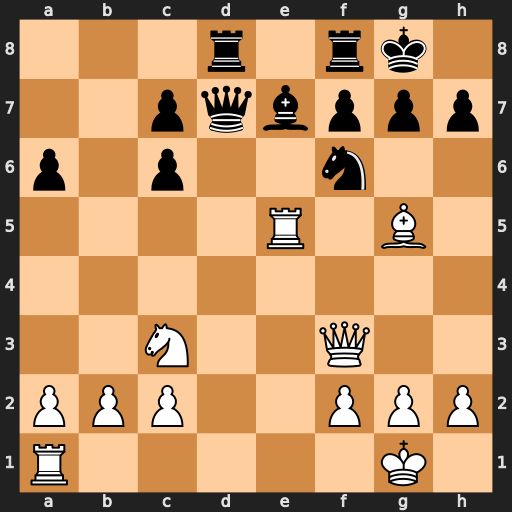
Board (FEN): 3r1rk1/2pqbppp/p1p2n2/4R1B1/8/2N2Q2/PPP2PPP/R5K1
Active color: w
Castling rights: -
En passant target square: -
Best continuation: Rd1 Qg4 Qxg4 Nxg4 Rxe7 Rxd1+ Nxd1